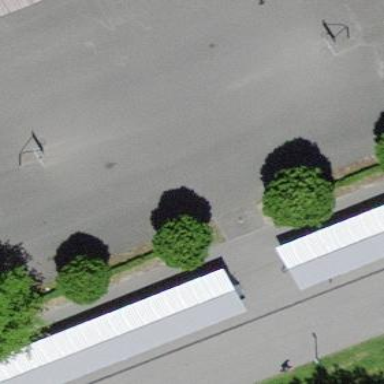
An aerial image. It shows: Asphalt basketball court on pitch.